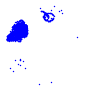
Particle: proton